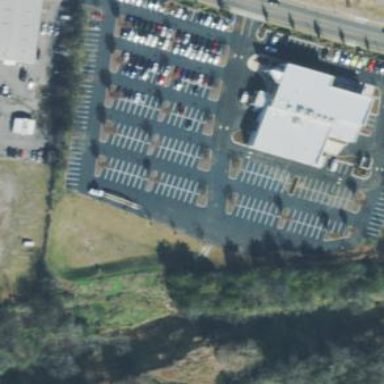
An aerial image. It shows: Parking area with surface.